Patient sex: F
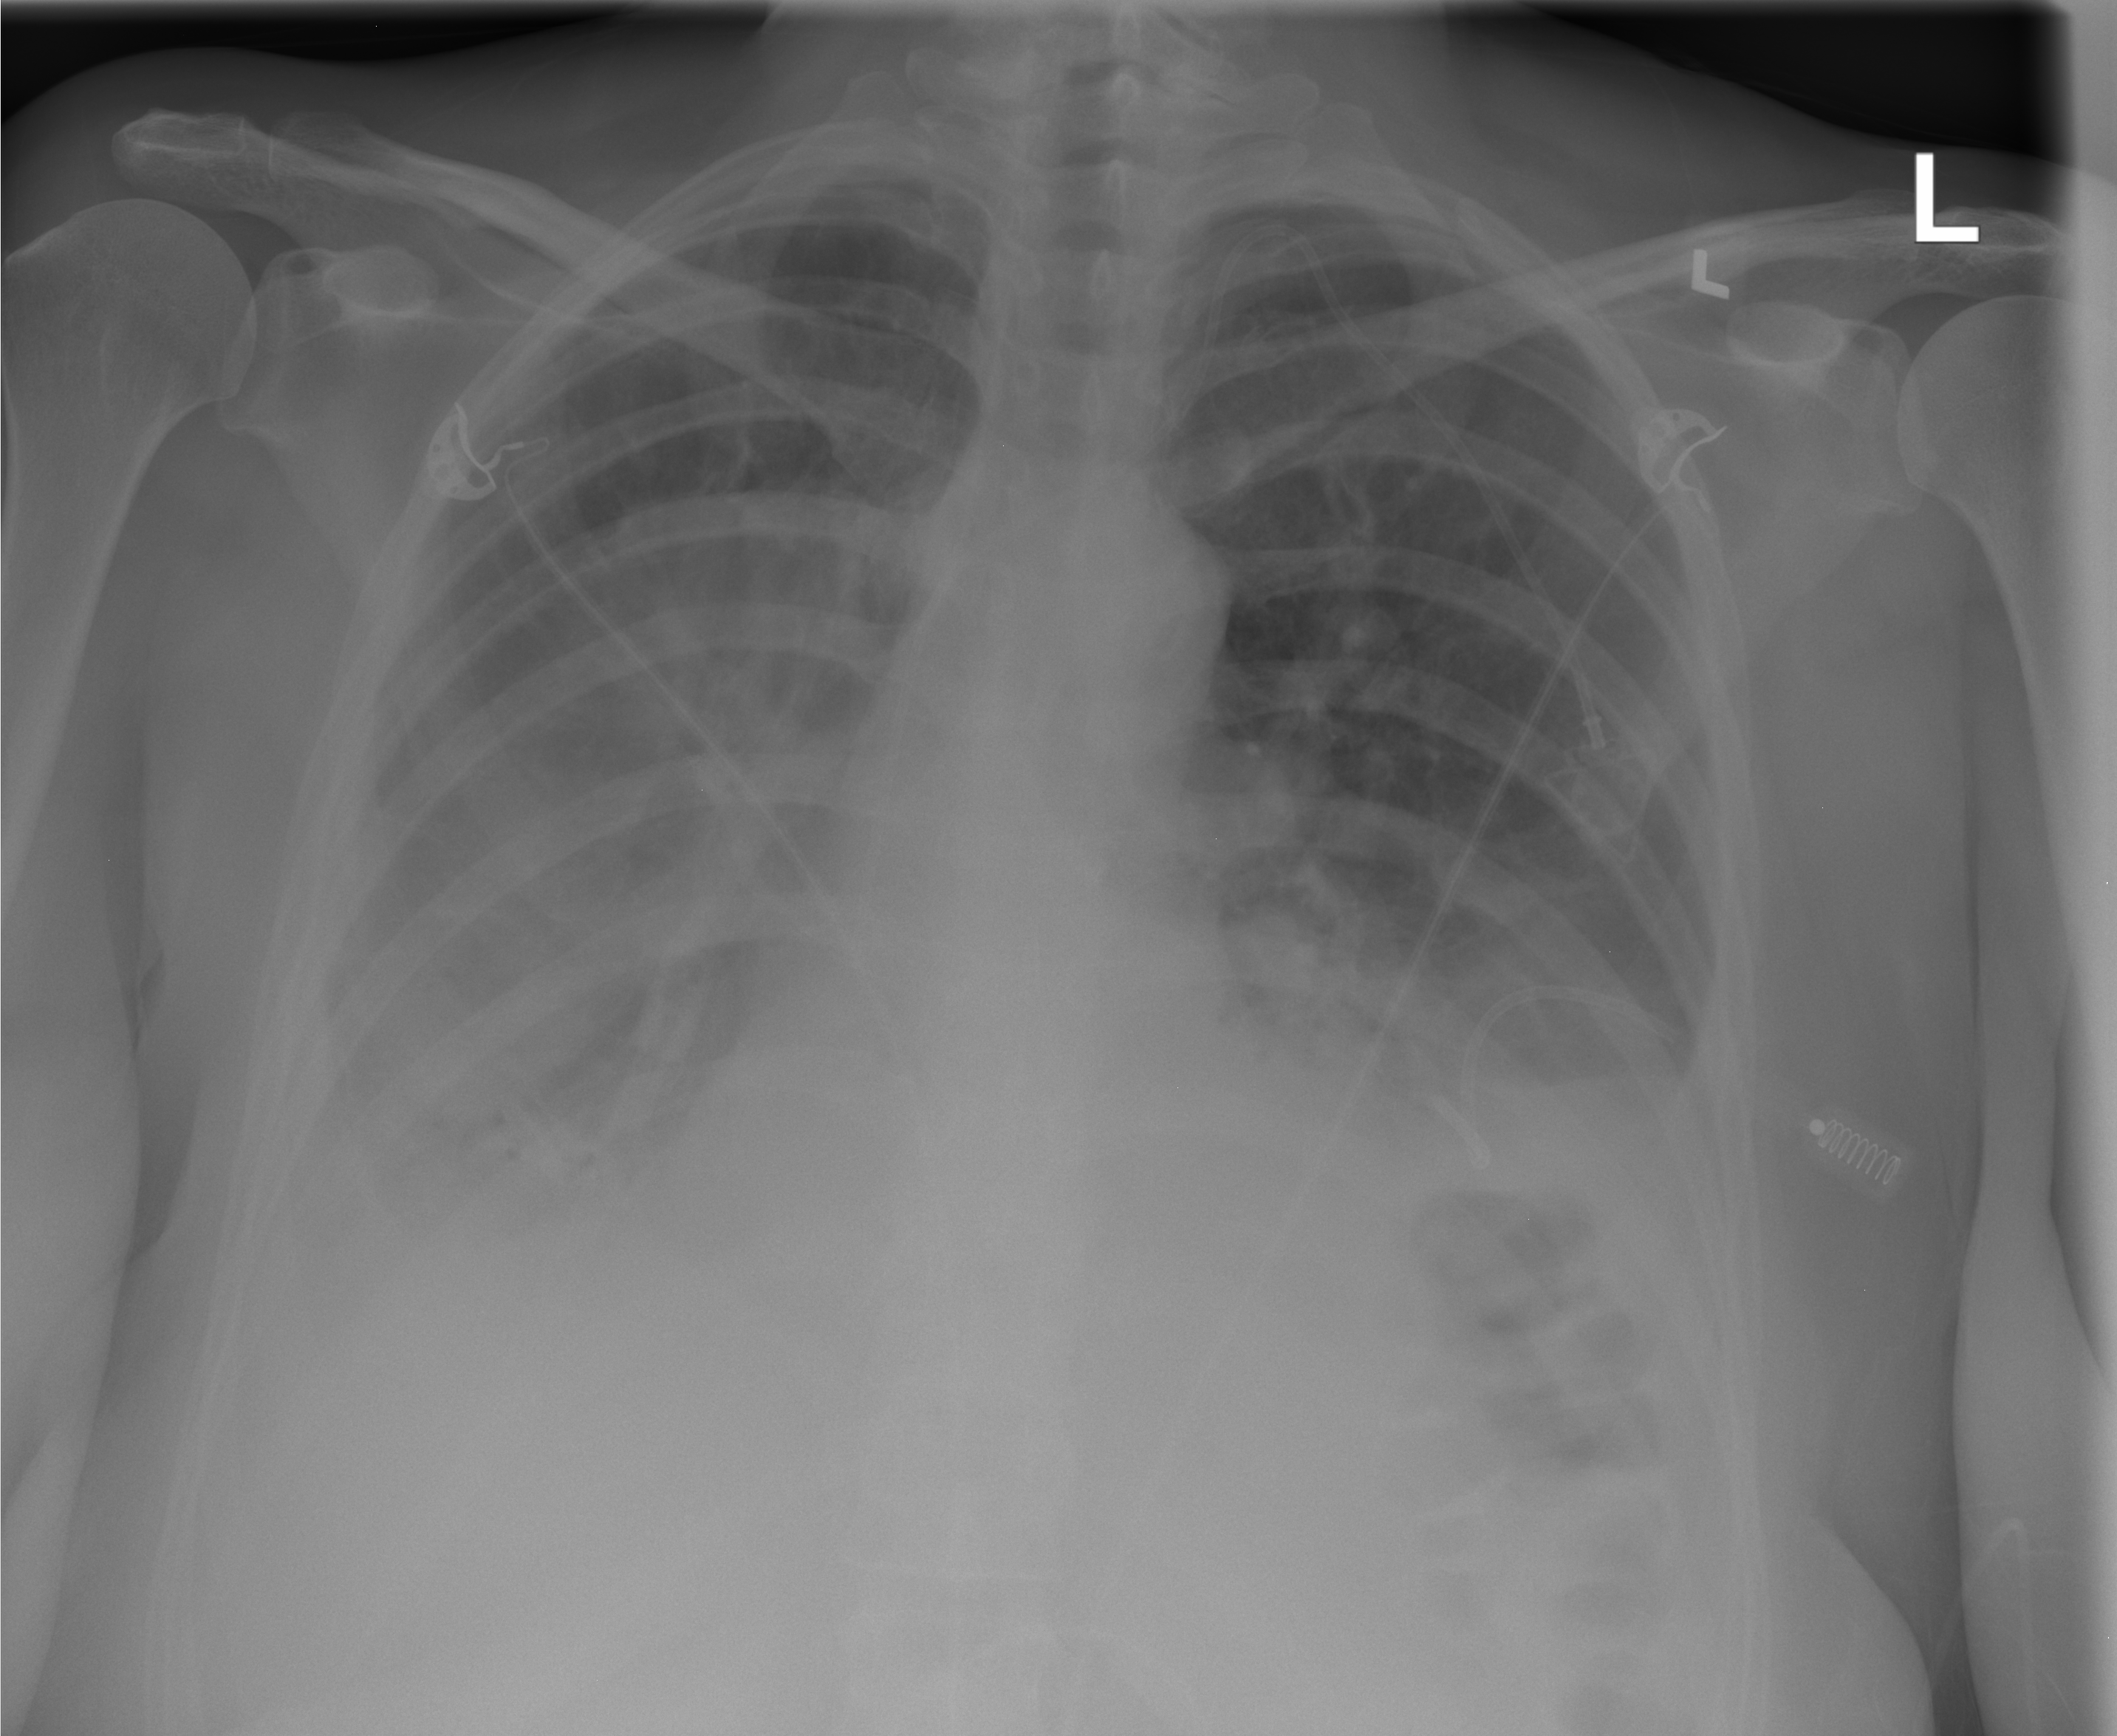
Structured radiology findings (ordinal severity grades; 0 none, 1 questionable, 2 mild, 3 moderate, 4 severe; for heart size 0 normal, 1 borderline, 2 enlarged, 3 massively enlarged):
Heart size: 0
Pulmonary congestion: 0
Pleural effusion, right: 3
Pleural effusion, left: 2
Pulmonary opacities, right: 2
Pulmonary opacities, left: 1
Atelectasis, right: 3
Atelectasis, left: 2